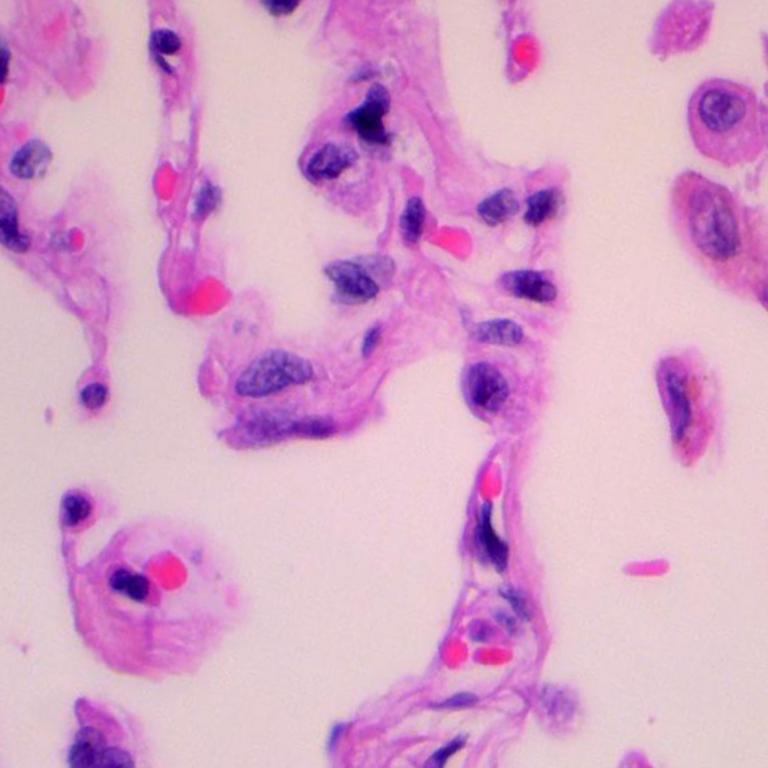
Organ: lung
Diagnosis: benign